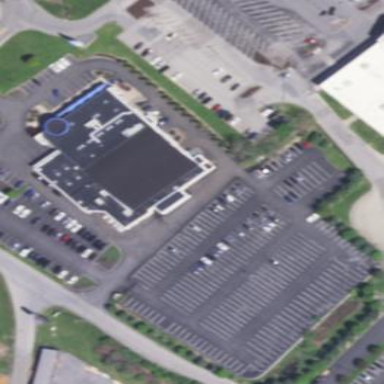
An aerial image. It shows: Retail building housing car repair shop.